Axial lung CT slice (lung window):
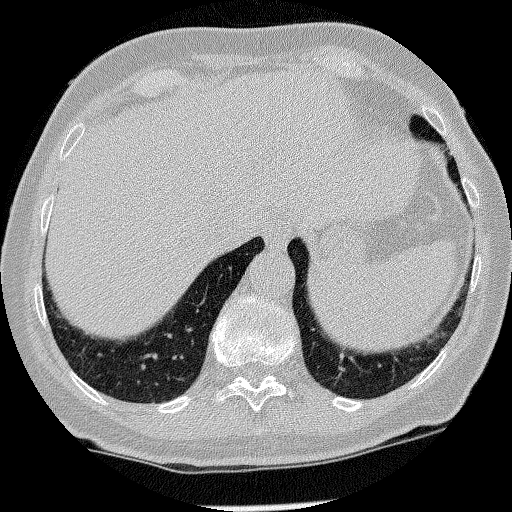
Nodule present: no